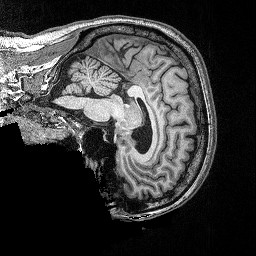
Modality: T1w
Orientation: sagittal
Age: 47
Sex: male
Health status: ill
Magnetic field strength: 3 T
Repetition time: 2.53 s
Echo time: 0.00331 s